九年级 · 画法几何学
如图是某几何体的三视图, 该几何体是 ( )

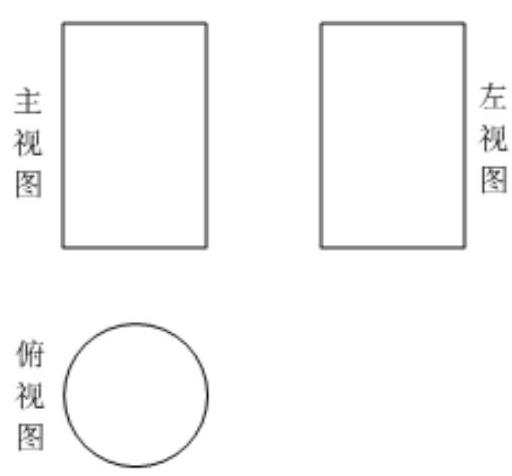
A. 圆柱
B. 球
C. 圆锥
D. 正四棱柱
答案: A
解析: 解: 该几何体的主视图、左视图都是长方形, 而俯视图是圆形, 因此这个几何体是圆柱,故选: $A$.

根据简单几何体的三视图的特征进行判断即可.

本题考查简单几何体的三视图, 掌握简单几何体三视图的形状是正确判断的前提.